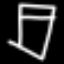
Label: hourglass